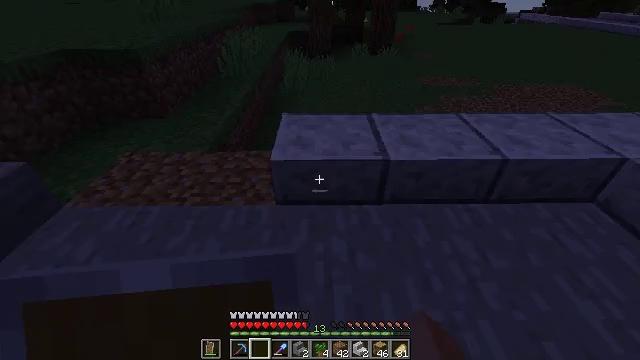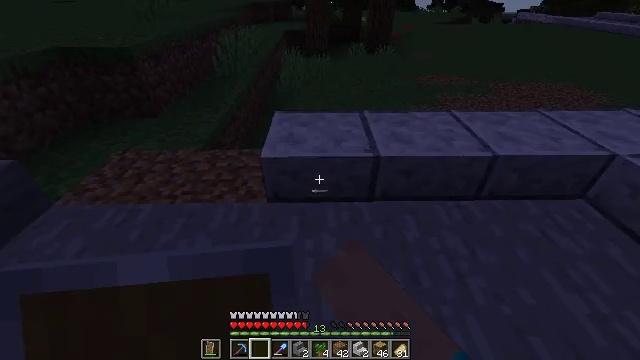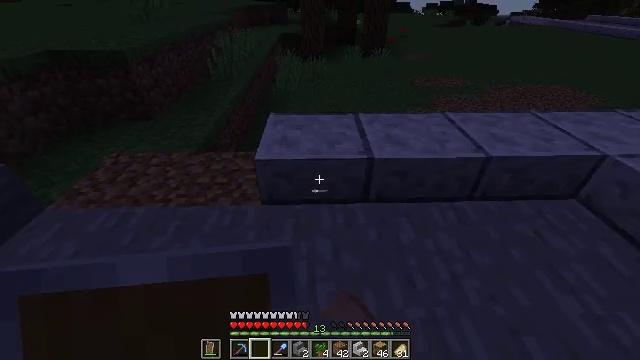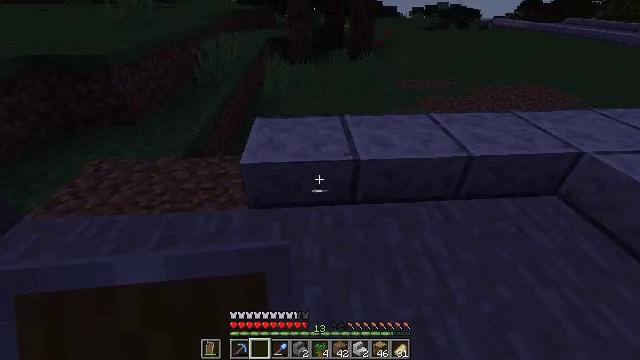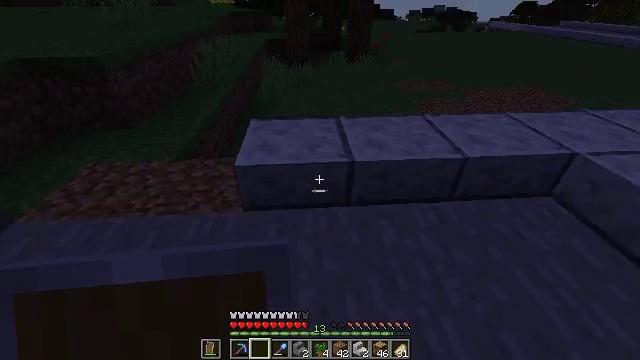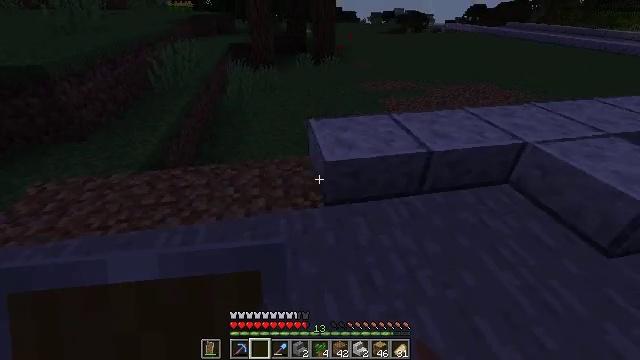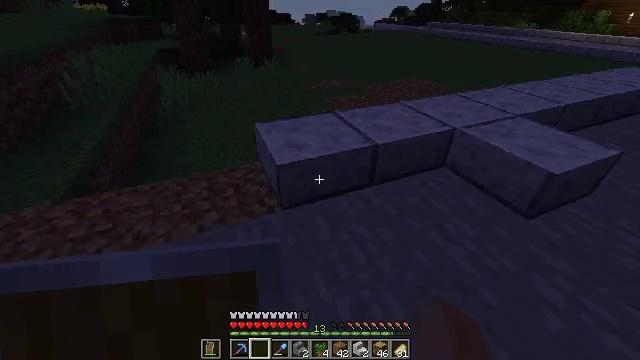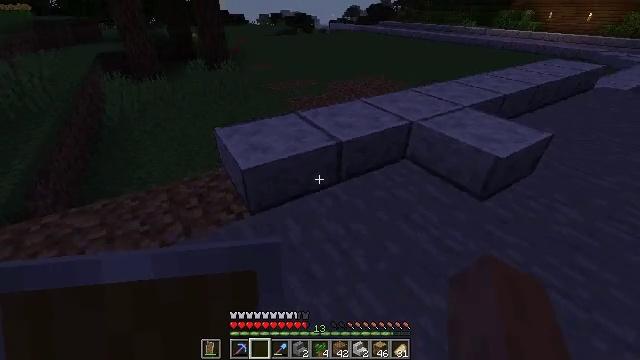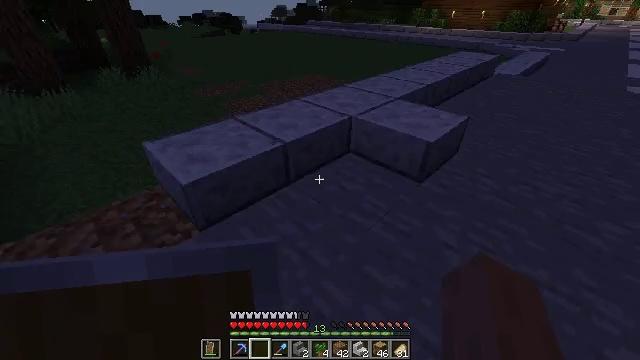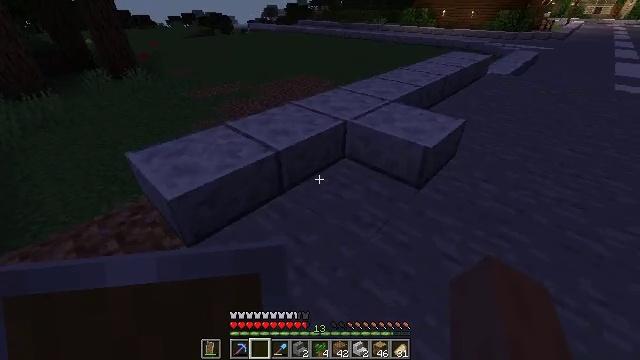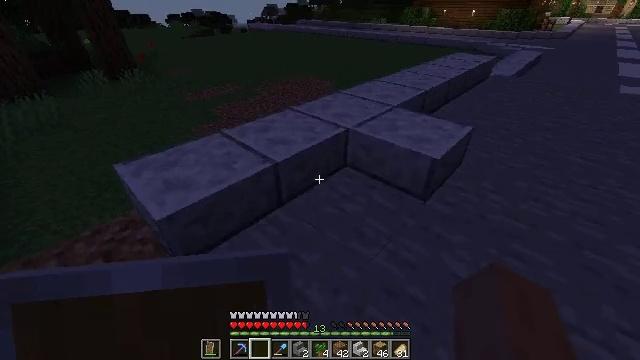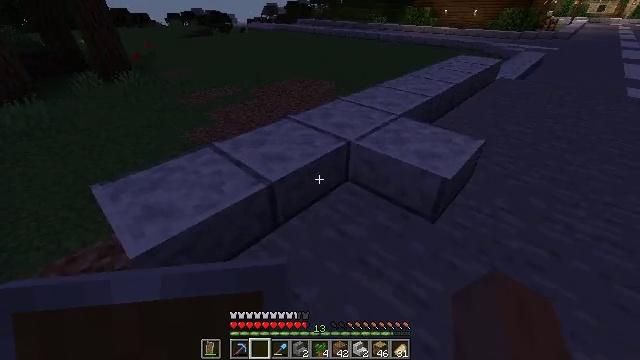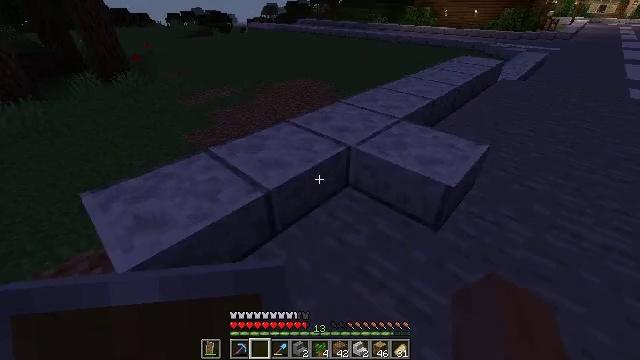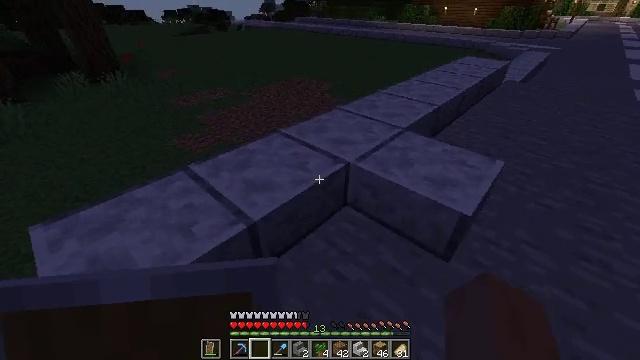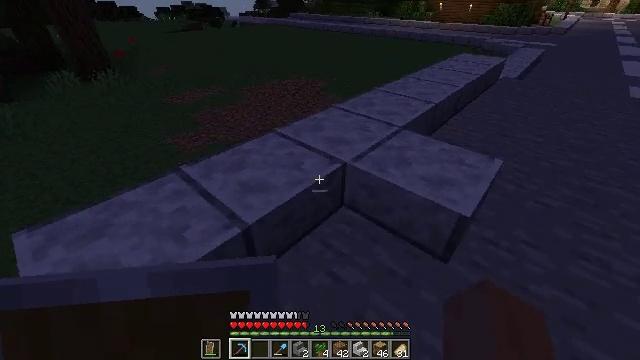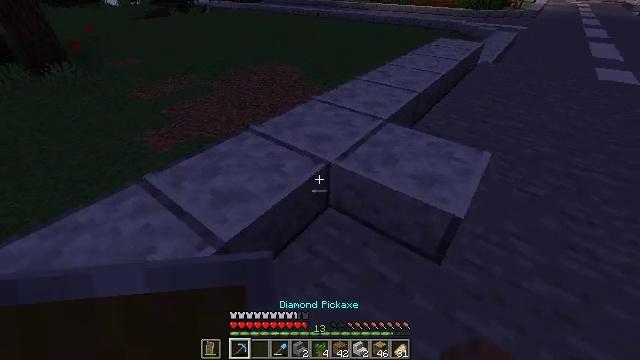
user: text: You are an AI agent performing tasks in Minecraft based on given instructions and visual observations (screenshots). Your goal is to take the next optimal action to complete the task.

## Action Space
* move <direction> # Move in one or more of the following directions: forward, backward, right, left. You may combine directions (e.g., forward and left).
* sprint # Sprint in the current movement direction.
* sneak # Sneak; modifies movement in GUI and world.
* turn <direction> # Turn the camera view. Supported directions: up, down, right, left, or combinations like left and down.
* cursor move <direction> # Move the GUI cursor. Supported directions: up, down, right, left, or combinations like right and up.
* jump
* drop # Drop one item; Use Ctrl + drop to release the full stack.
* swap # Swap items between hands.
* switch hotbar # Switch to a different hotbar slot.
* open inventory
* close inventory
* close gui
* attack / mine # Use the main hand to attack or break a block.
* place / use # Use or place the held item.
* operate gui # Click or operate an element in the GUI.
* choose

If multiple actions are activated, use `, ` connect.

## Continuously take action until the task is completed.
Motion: motion action
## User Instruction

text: Mine the polished diorite slab from the floor.
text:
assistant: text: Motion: move right, use / place
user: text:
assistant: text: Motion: use / place
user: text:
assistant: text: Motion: turn right, use / place
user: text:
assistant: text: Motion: no_op
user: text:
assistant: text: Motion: turn right
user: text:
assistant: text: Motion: turn right
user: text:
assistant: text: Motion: turn right
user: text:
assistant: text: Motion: move forward, turn right
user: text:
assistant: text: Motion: move forward, turn right
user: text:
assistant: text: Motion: move forward
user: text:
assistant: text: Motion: move forward
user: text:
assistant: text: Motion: move forward
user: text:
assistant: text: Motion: move forward
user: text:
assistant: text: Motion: move forward, switch to hotbar 1
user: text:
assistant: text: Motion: turn right and down, switch to hotbar 1
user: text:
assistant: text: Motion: turn right and down, switch to hotbar 1
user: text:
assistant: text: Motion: turn right, attack / mine
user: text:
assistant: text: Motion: attack / mine
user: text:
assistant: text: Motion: attack / mine
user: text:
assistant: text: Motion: attack / mine
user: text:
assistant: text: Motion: attack / mine
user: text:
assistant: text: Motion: attack / mine
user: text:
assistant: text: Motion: move forward, attack / mine
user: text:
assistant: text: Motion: move forward
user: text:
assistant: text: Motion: move forward
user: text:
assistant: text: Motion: move forward and move right
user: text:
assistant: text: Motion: no_op